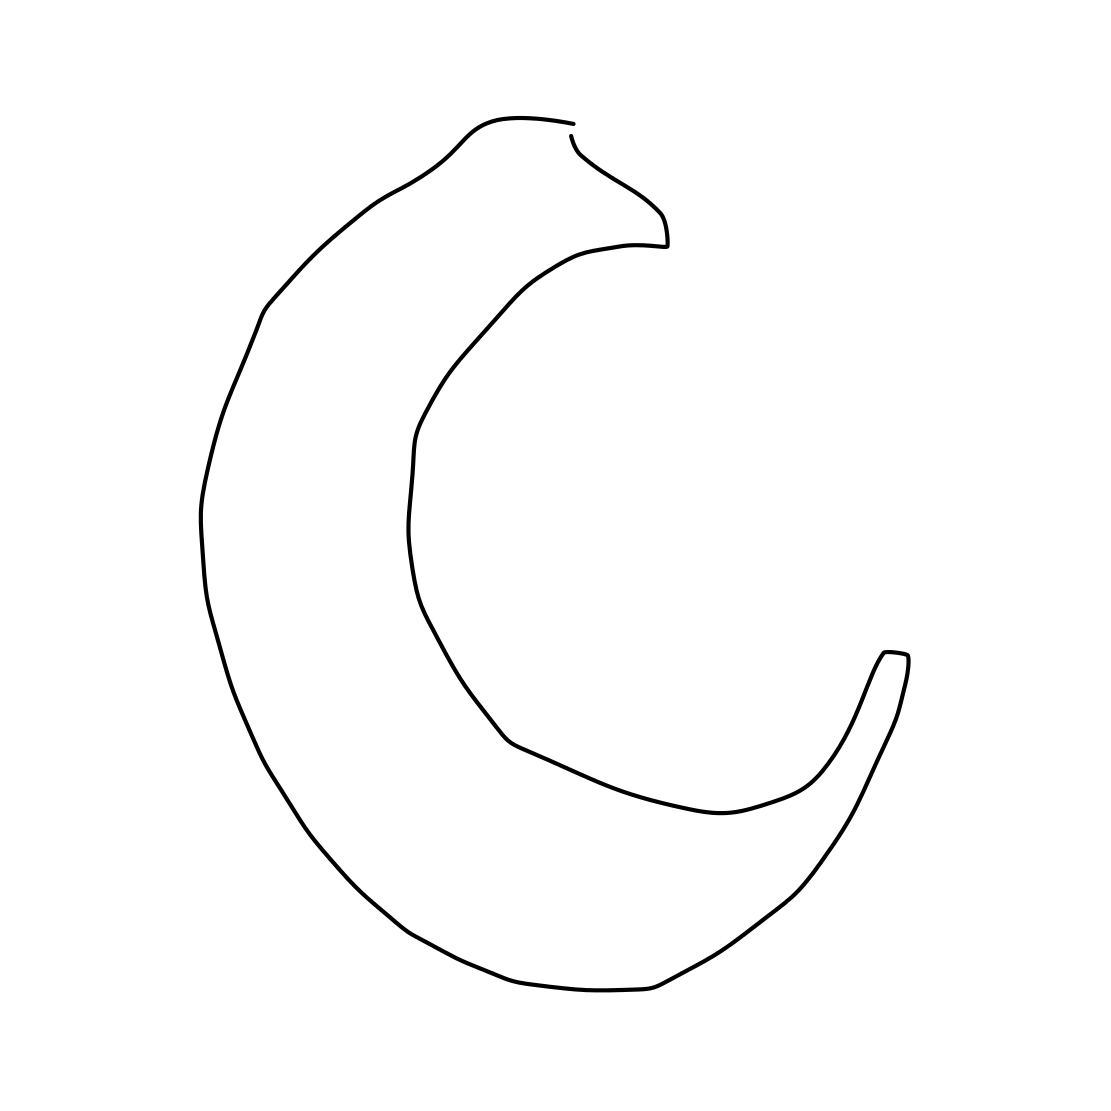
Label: moon